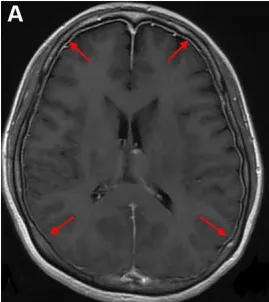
Axial and coronal gadolinium-enhanced T1-weighted MR images showed diffuse pachymeningeal enhancement [(A,B), red arrows.
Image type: radiology (mri)